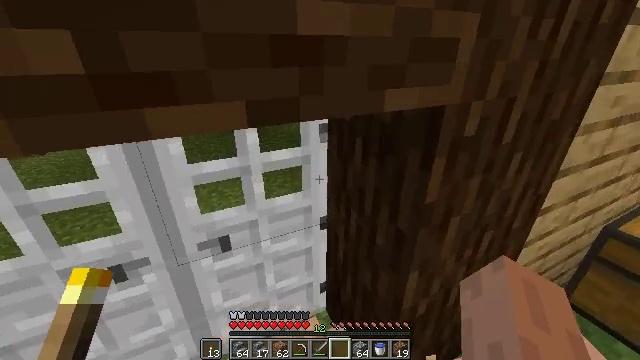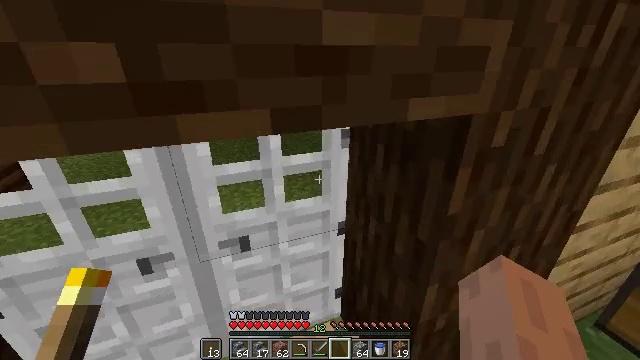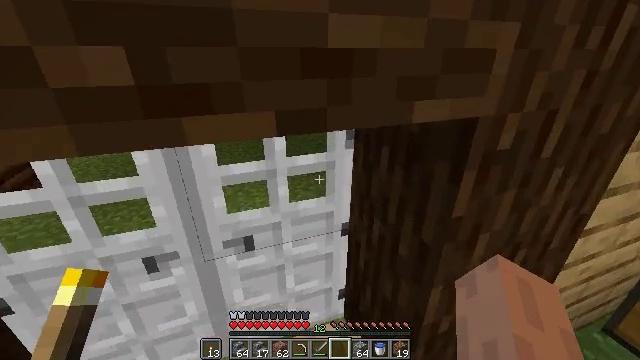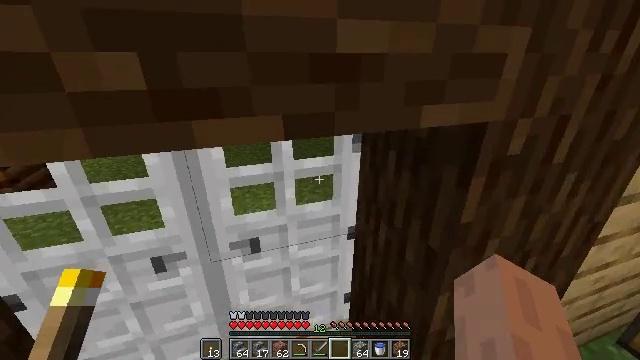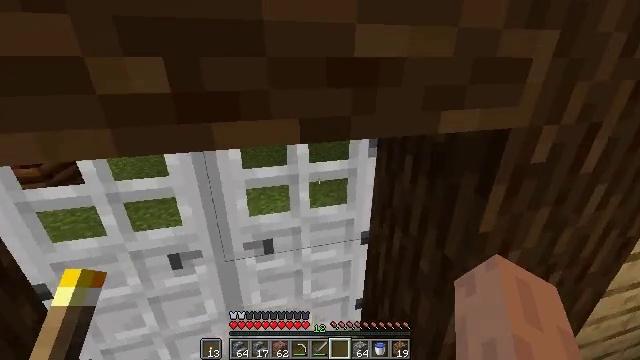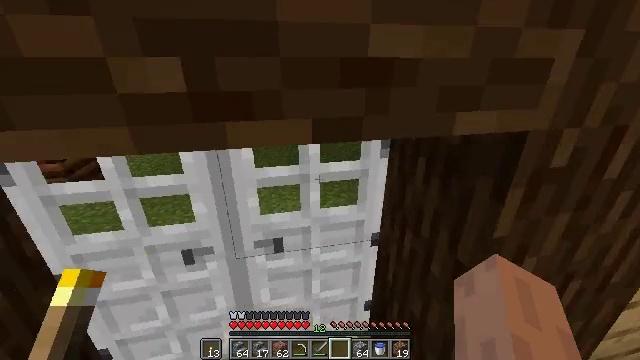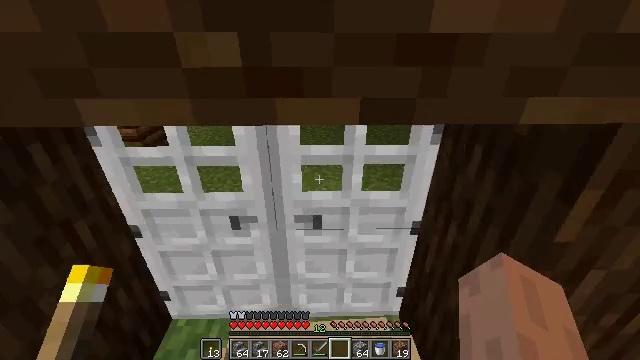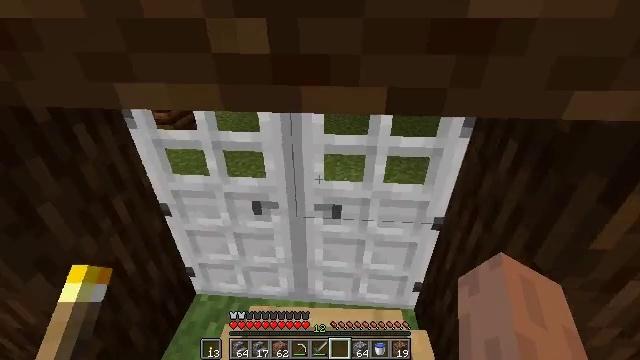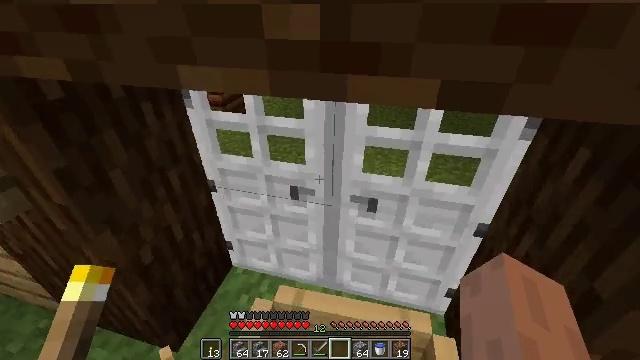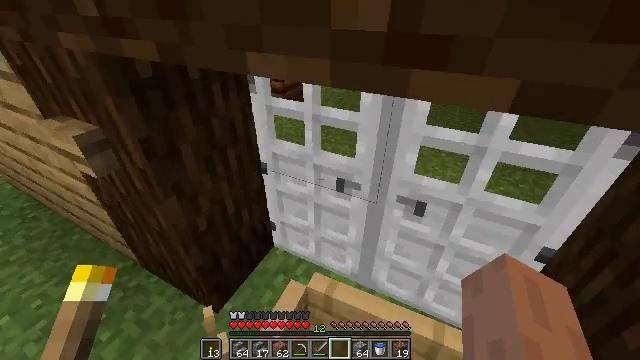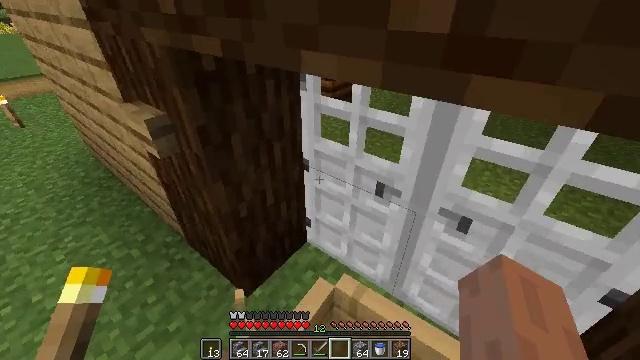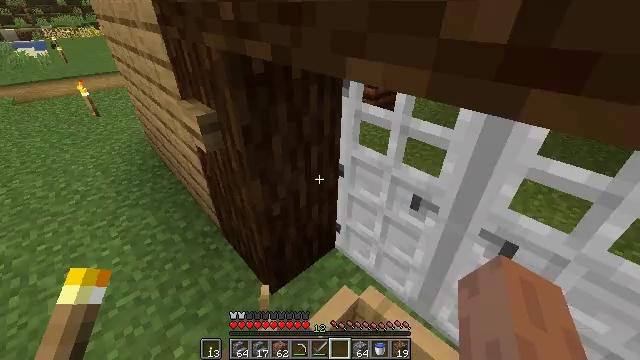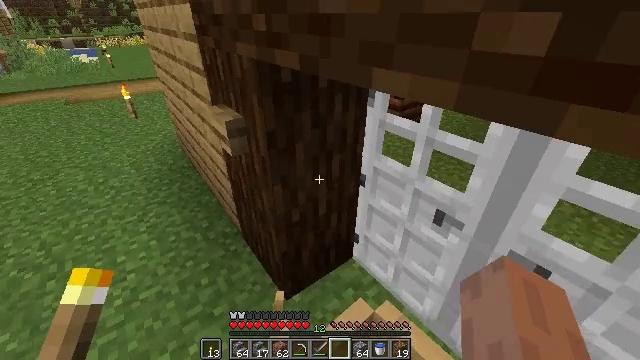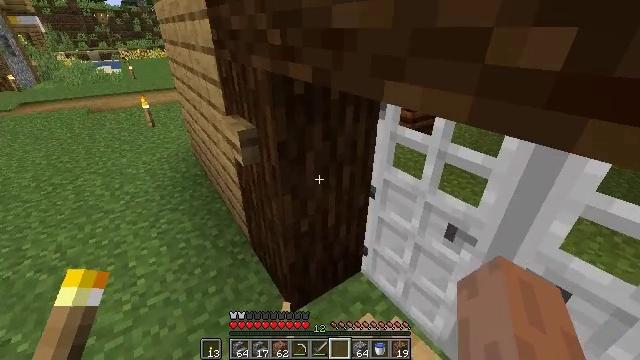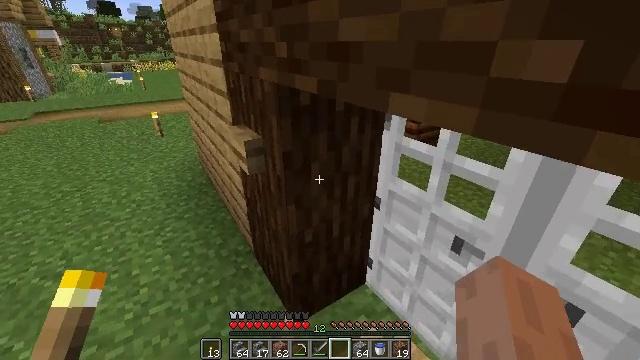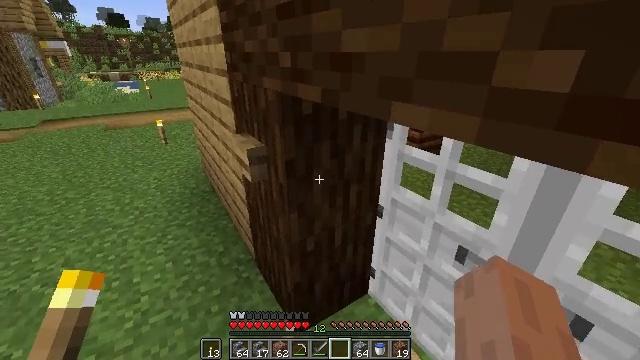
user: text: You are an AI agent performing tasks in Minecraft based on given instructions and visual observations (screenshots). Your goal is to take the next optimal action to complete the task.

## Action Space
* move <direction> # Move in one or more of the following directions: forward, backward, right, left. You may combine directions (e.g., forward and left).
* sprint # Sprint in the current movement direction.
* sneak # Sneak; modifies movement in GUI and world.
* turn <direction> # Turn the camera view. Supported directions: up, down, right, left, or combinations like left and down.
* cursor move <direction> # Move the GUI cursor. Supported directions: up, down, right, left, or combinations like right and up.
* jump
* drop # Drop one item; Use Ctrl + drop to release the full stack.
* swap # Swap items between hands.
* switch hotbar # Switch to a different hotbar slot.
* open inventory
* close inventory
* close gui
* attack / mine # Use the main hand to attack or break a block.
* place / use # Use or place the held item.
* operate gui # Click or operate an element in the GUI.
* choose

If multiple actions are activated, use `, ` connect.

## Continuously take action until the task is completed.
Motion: motion action
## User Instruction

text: Break the iron door.
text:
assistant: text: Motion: turn left
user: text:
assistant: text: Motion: turn left
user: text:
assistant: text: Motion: turn left
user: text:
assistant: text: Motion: turn left
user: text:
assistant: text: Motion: turn left
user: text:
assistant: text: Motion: turn left and down
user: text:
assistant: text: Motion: turn left and down
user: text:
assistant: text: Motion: turn left and down
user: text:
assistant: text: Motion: turn left and down
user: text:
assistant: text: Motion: turn left
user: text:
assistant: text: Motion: turn left and up
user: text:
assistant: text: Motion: turn left and up
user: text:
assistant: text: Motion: turn left and up
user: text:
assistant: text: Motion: turn left and up
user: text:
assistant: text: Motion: turn up
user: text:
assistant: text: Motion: turn up
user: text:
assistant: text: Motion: turn up
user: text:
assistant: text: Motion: no_op
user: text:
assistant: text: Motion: turn left and up
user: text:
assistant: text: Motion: turn left and up
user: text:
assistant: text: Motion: turn left and up
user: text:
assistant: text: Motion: turn left and up
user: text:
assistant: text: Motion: no_op
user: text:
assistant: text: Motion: turn left
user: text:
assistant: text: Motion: turn left
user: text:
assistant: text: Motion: no_op
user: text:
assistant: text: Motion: no_op
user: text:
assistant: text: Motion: no_op
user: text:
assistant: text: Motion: no_op
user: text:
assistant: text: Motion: no_op